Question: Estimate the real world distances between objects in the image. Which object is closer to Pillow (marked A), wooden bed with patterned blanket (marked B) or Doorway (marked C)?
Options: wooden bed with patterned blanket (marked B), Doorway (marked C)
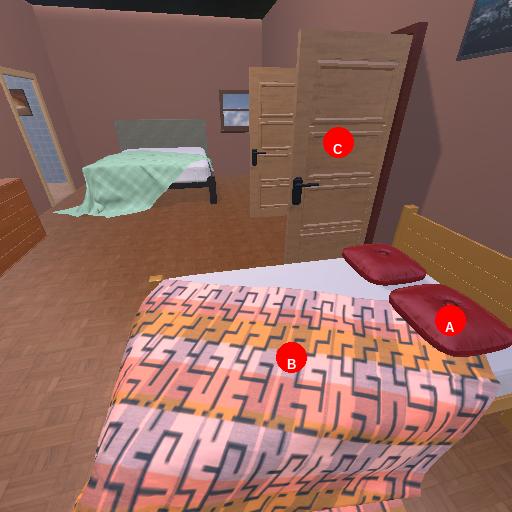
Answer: wooden bed with patterned blanket (marked B)